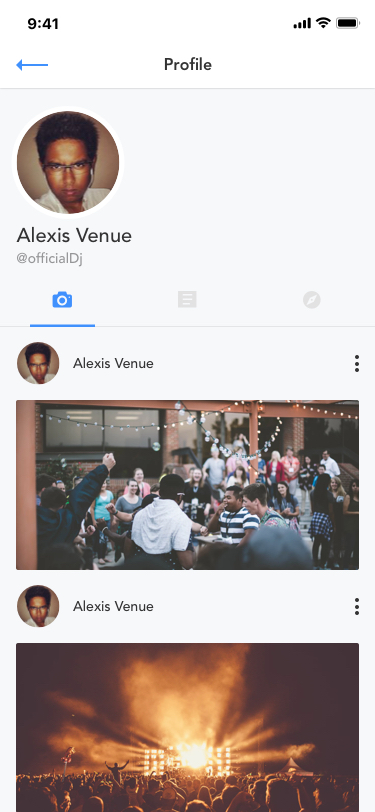
Text in this UI design:
Alexis Venue
@officialDj
Alexis Venue
Alexis Venue